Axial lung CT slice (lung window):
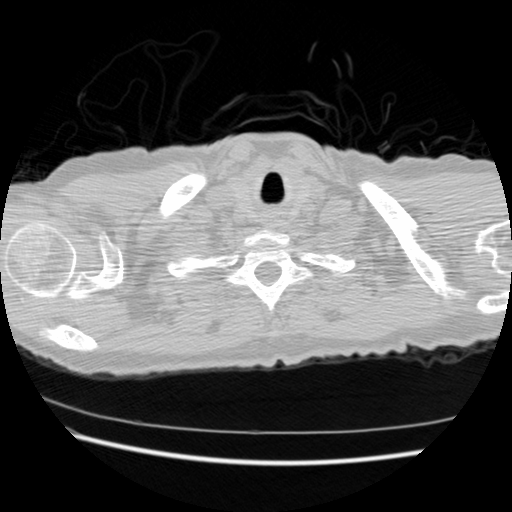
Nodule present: no